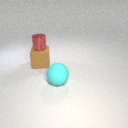
small red metal cylinder above large brown rubber cube